Field crop: maize
Growth stage: 1
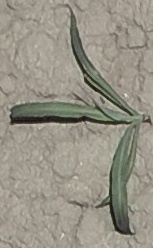
Species: sorghum